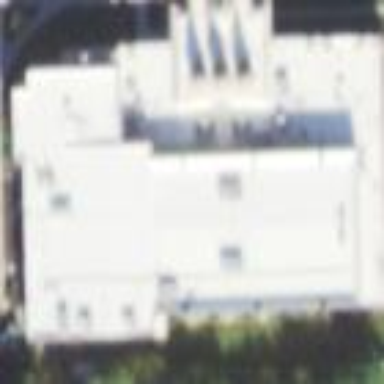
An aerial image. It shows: Building serving as place of worship.